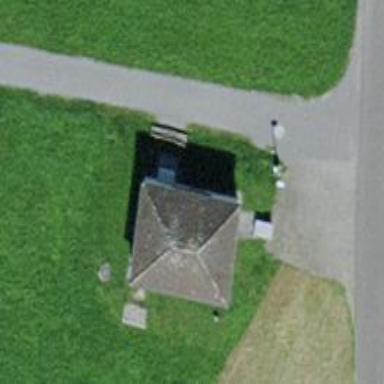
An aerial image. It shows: Brown bench in the vicinity.